Aerial crown-view tile of a tropical tree (Barro Colorado Island, Panama), acquired 20240716:
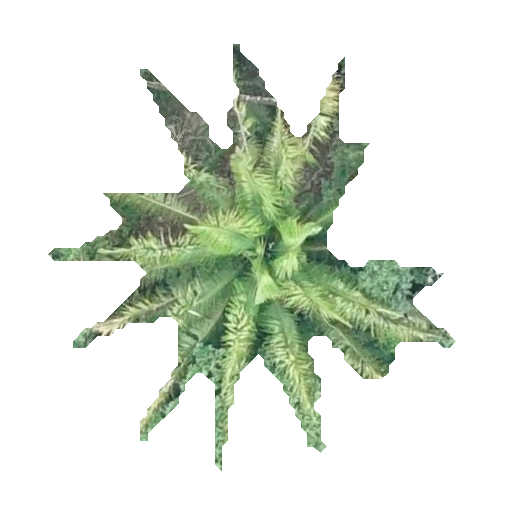
Species: Oenocarpus mapora
GBIF accepted scientific name: Oenocarpus mapora
Crown area: 100.666 m²